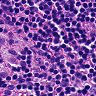
Metastatic tissue present: no